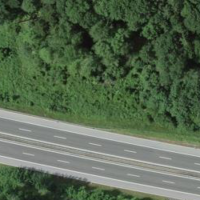
EUNIS habitat code: 57
Species observed at this site:
Chorthippus brunneus